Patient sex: F
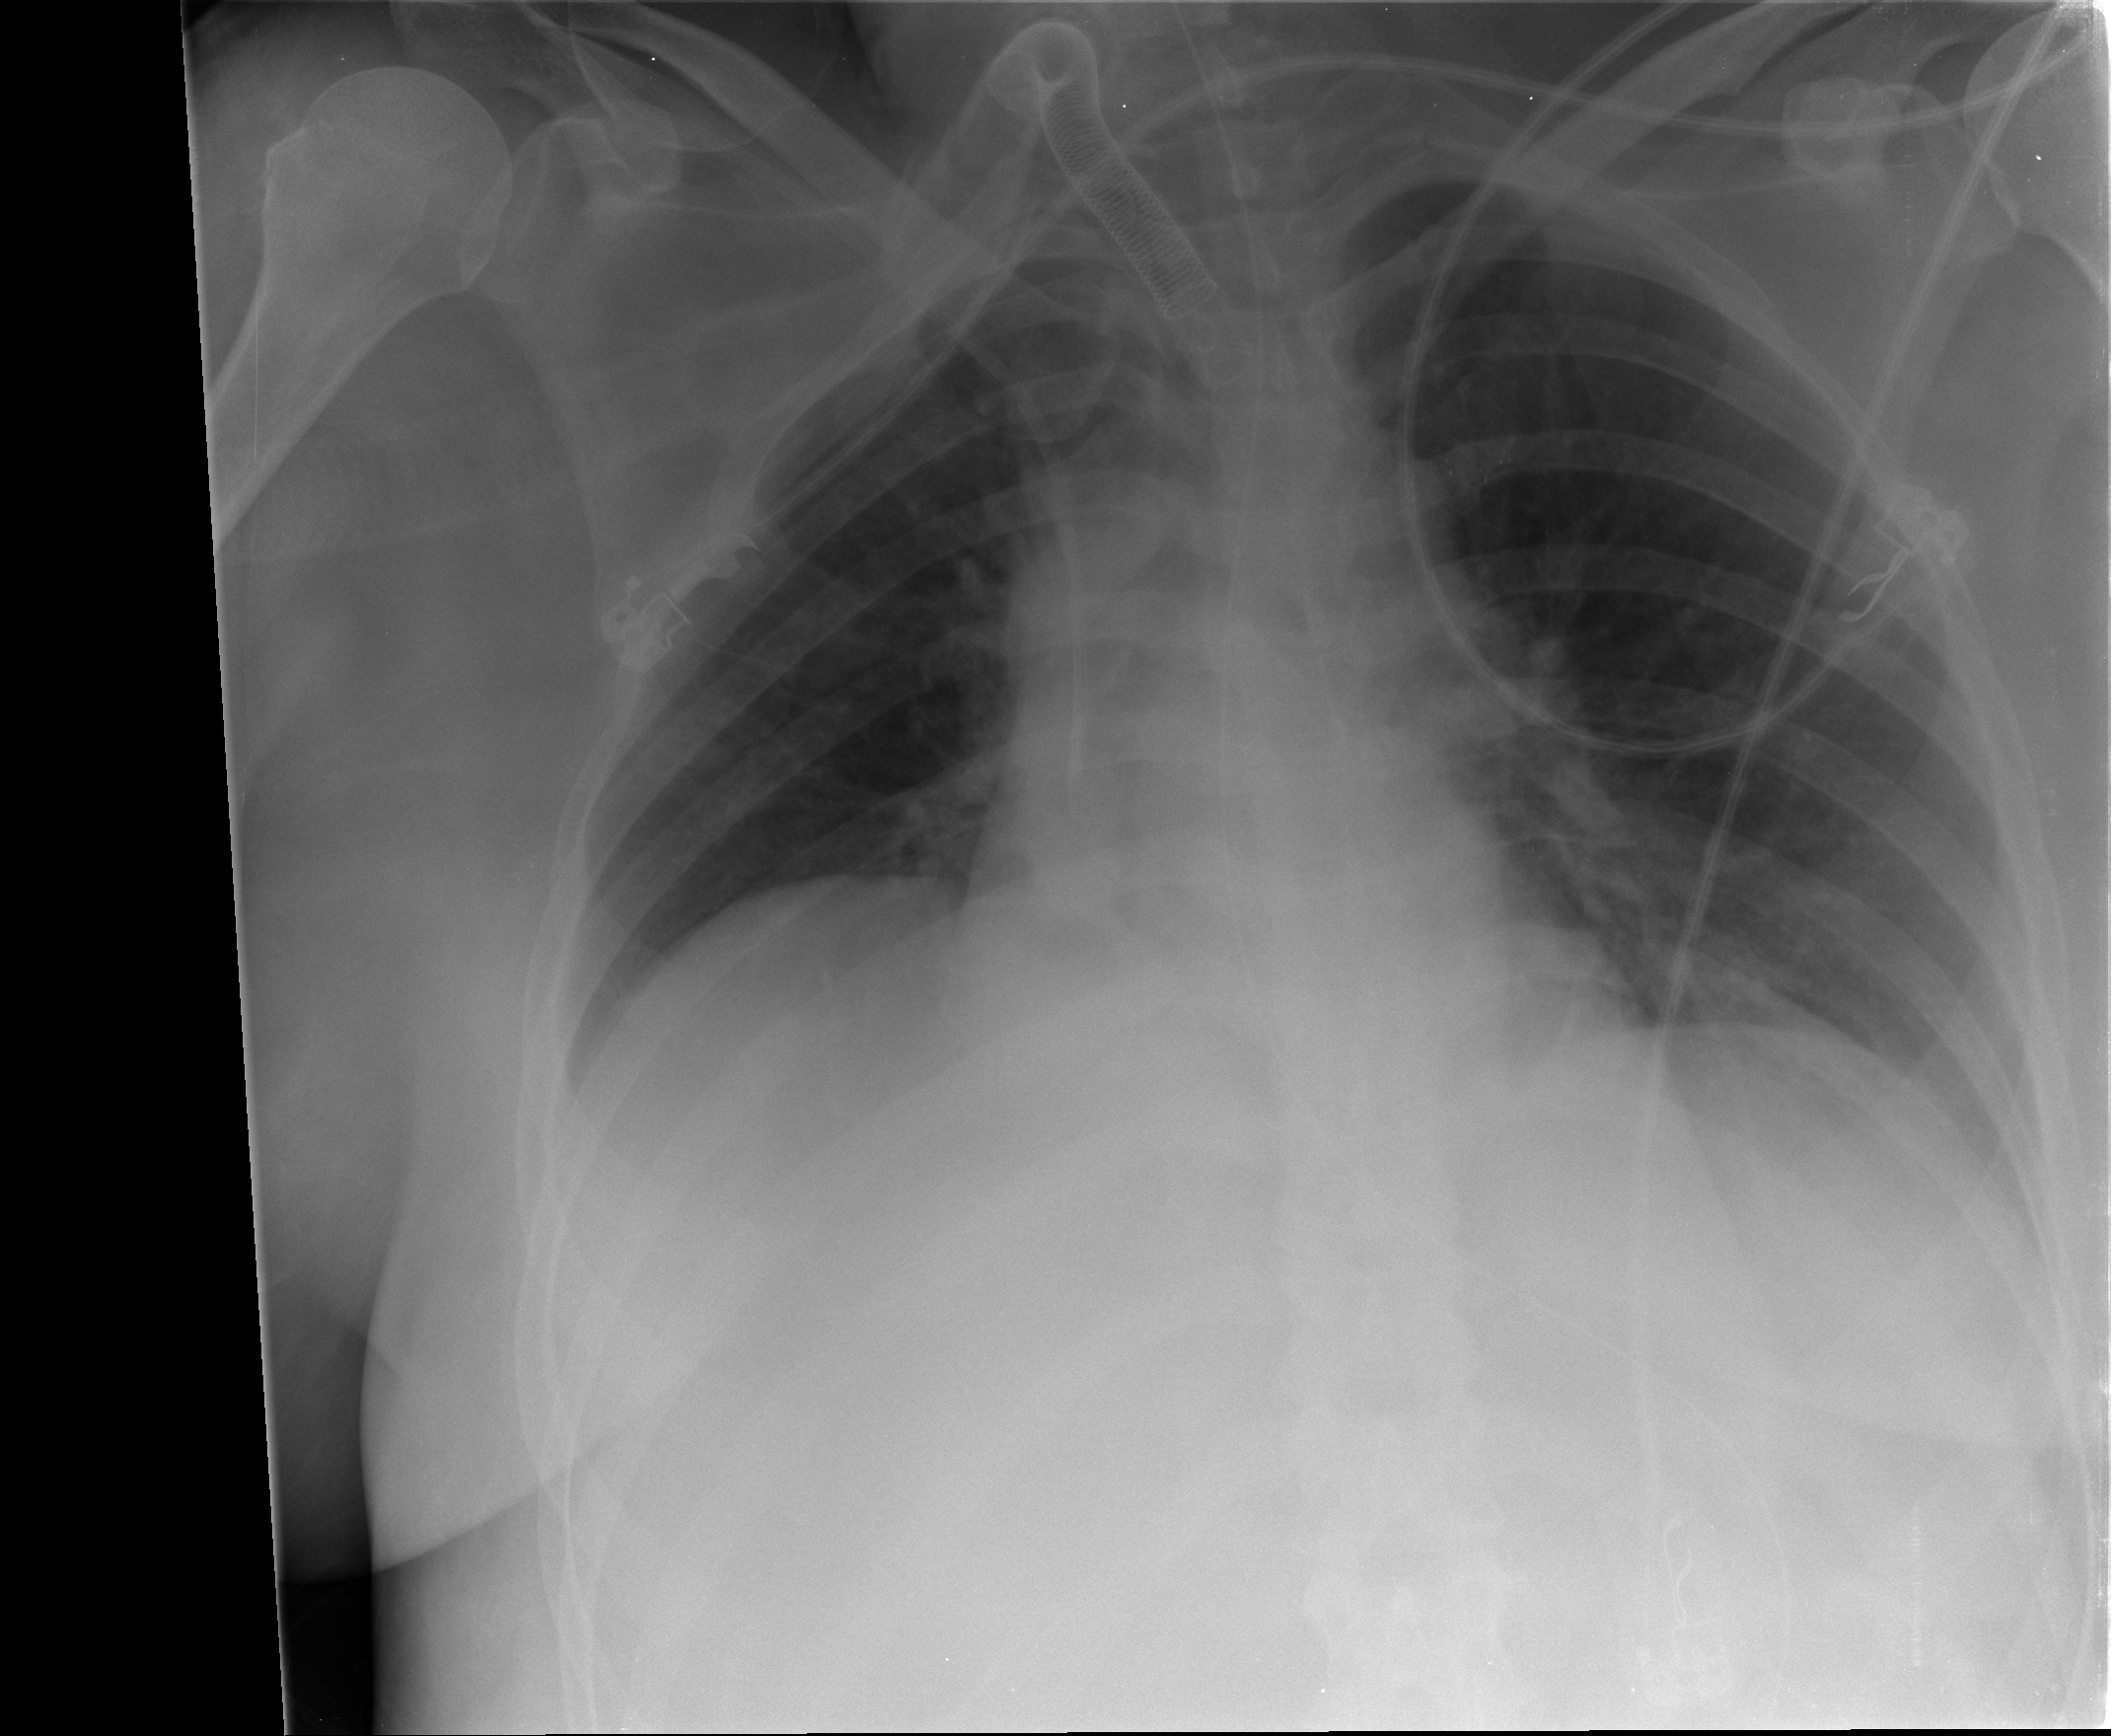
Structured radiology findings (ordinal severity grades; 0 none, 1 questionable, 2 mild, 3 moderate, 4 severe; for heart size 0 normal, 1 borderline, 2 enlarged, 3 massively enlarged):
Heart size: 0
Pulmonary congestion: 1
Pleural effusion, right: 0
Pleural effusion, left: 0
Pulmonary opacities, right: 0
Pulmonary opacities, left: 0
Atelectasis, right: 2
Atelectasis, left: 1